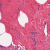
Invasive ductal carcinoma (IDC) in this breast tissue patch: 0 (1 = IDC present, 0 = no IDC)